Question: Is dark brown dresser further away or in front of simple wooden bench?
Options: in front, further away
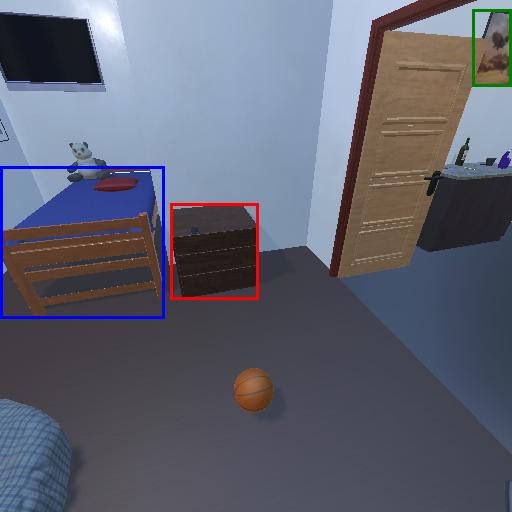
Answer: in front